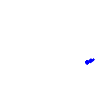
Particle: kaon